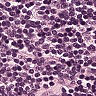
Metastatic tissue present: no